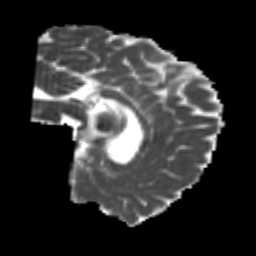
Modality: MD
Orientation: sagittal
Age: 21
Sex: male
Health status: healthy
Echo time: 0.074 s